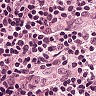
Metastatic tissue present: no